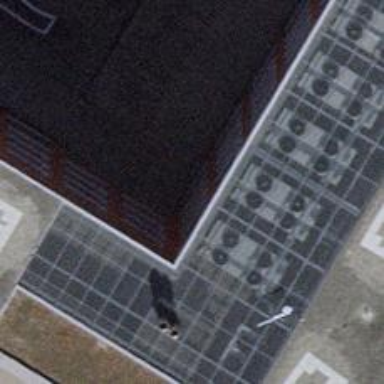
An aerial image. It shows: Surveillance object is present in the image.